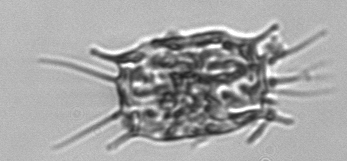
Label: Odontella